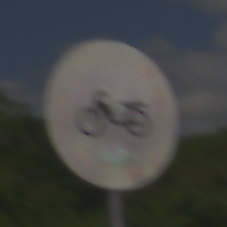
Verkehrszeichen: VerbotMofas
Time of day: Midday
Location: Outdoor (RoadRail)
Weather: PartlyCloudy
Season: NotSpecified
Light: Natural